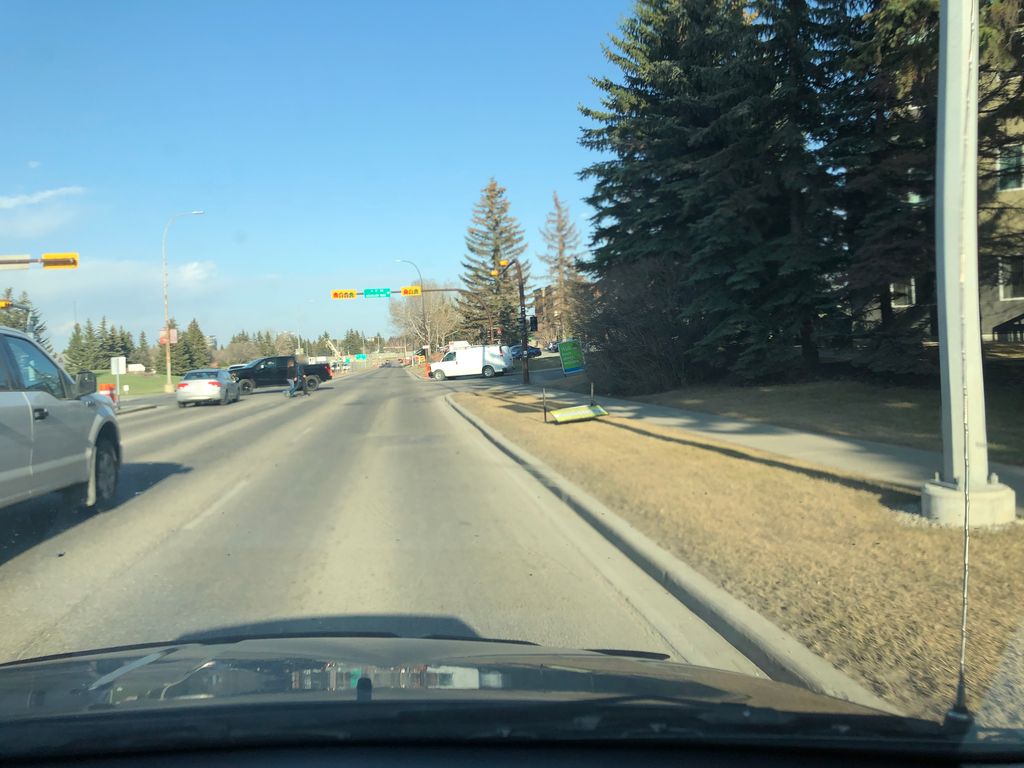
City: calgary